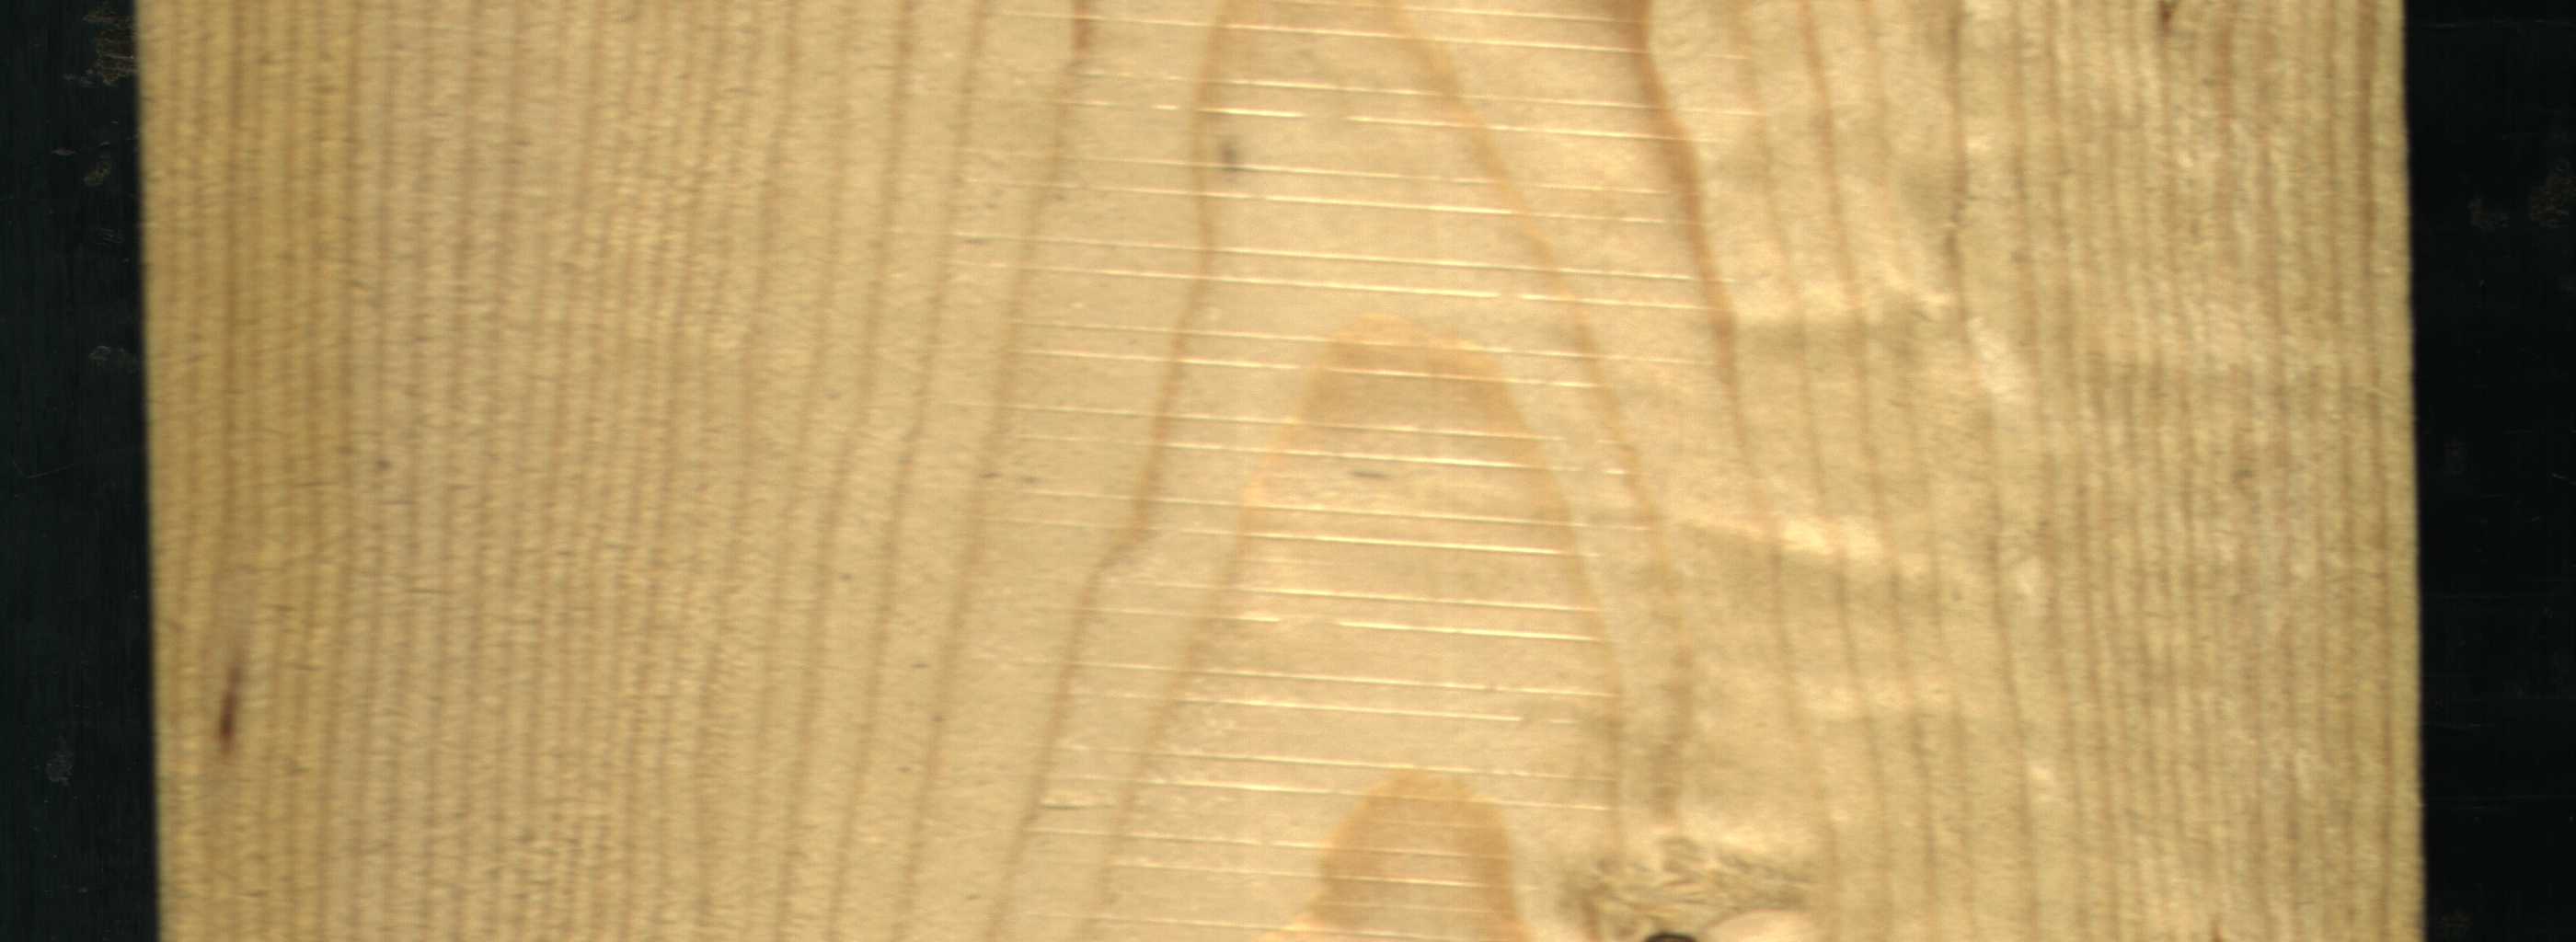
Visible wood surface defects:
resin
Dead_Knot